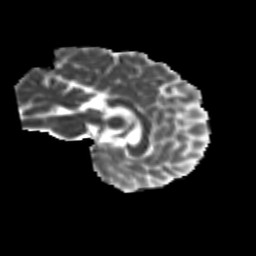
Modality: MD
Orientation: sagittal
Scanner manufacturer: siemens
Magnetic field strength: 3 T
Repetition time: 9.2 s
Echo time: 0.084 s